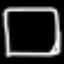
Label: square